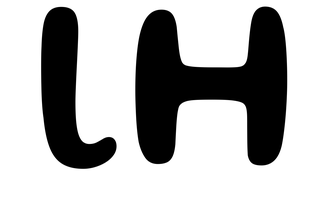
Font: Gluten_Medium